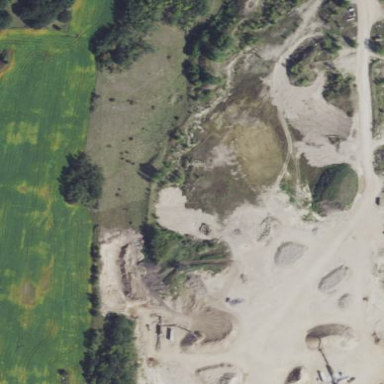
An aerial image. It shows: Quarry rich in sand and gravel resources.